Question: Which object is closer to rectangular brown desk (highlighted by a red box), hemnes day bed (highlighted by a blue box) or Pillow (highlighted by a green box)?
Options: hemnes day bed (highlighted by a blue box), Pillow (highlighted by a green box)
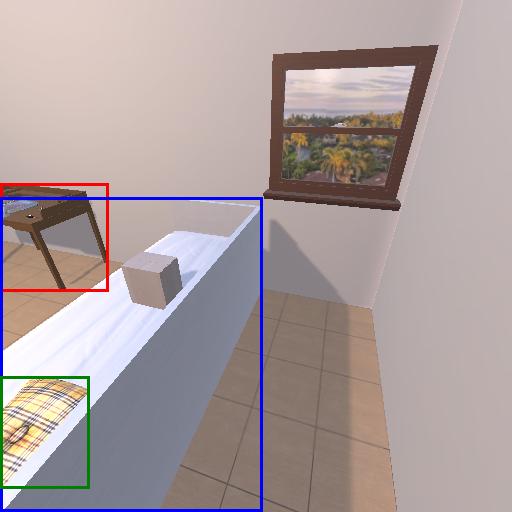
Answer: hemnes day bed (highlighted by a blue box)